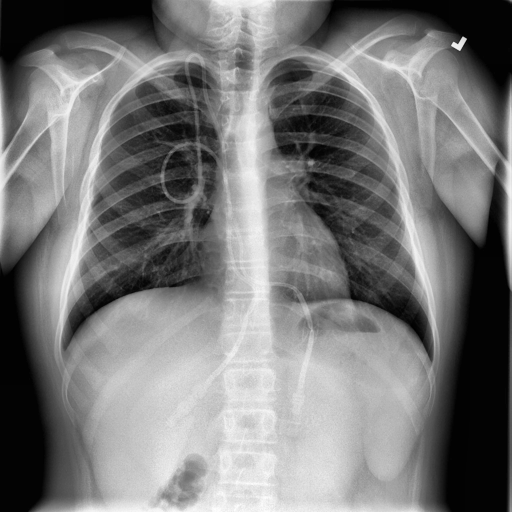
Finding: NORMAL